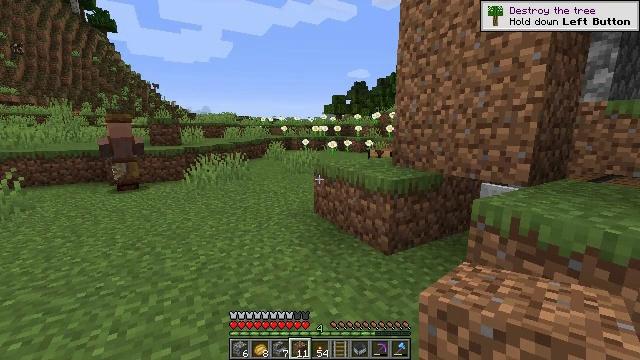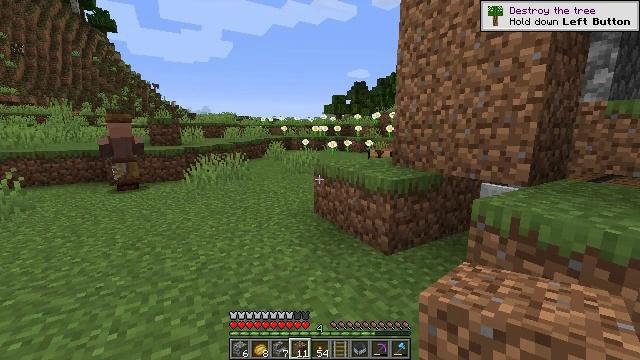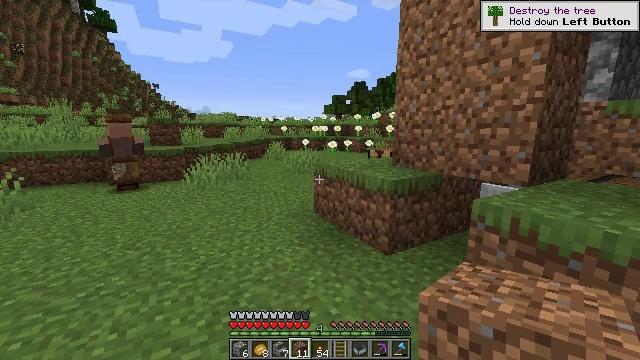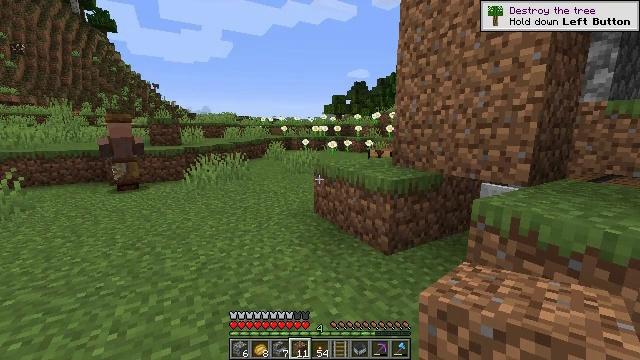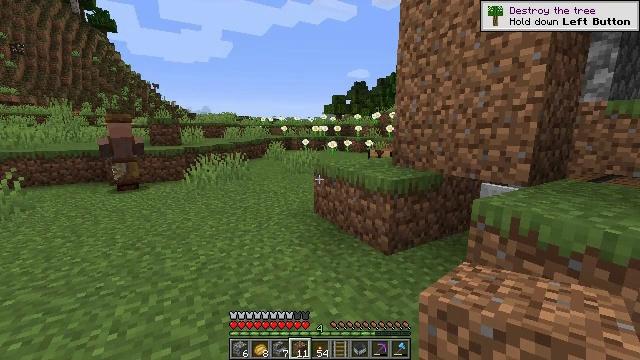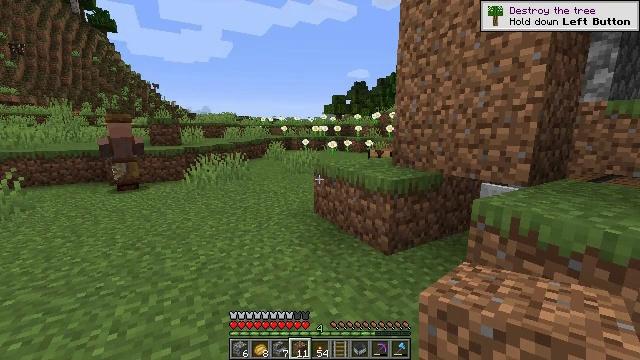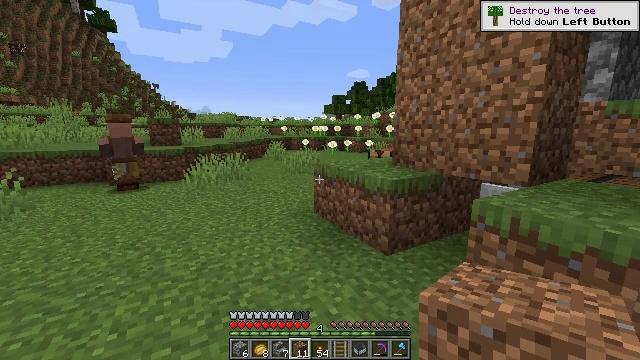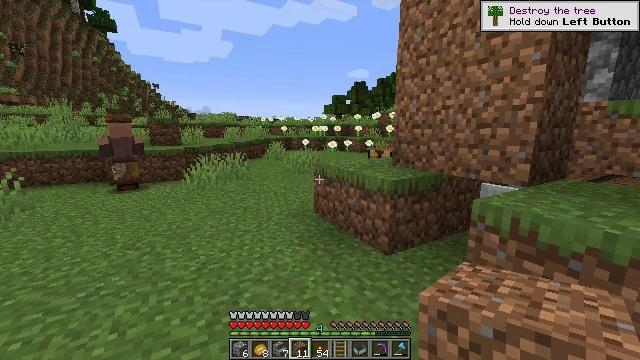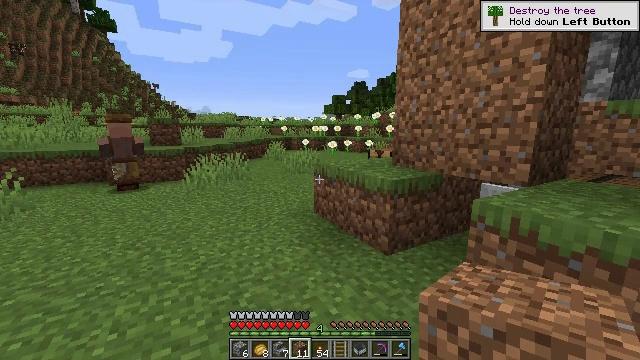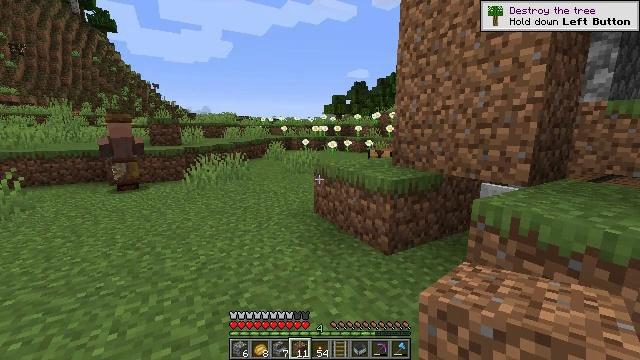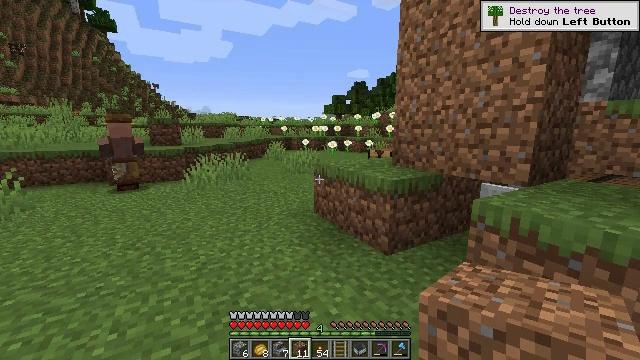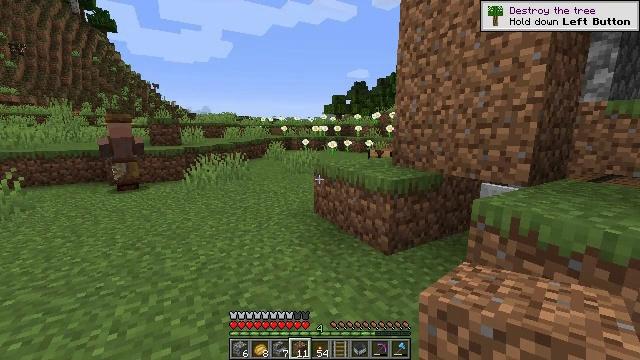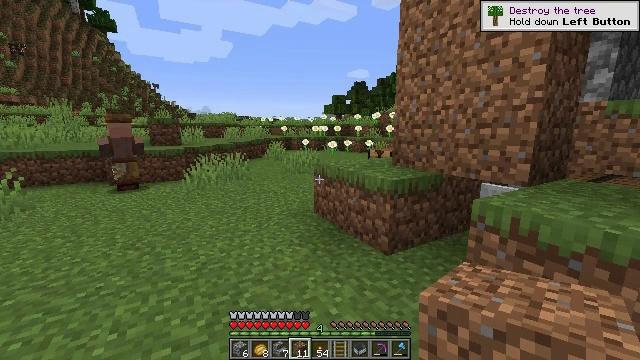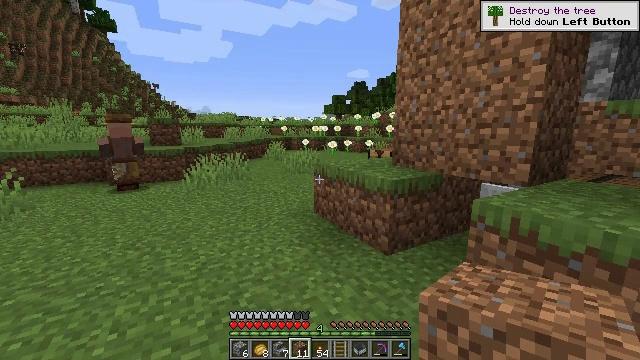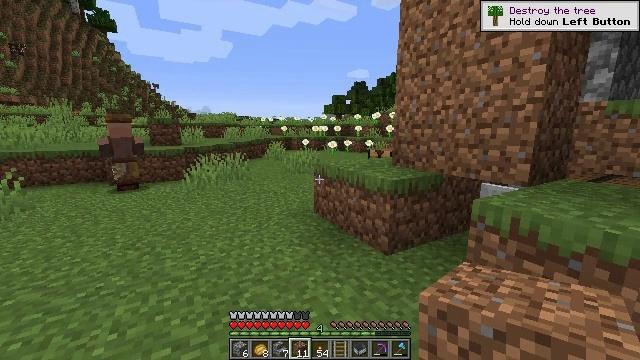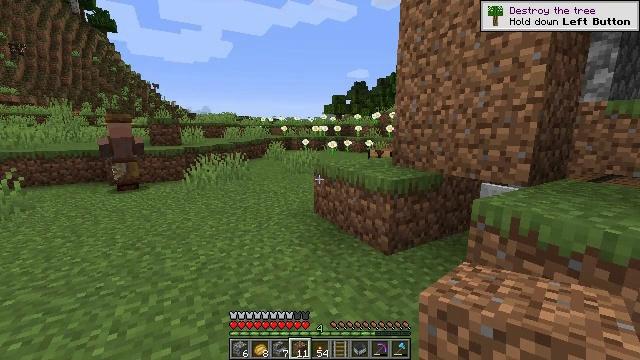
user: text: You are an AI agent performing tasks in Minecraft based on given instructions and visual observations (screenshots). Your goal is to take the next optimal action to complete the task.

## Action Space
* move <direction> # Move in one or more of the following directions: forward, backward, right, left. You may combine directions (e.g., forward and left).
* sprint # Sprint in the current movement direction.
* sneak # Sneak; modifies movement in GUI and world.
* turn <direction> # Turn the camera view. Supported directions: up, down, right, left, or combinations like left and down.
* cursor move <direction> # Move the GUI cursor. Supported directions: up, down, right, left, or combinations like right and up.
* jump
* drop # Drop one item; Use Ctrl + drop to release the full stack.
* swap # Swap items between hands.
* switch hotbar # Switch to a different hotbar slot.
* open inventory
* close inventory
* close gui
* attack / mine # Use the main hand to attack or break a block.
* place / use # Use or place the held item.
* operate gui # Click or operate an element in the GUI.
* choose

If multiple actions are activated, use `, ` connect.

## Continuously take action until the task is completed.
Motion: motion action
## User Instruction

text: Mine the barrel to retrieve its items.
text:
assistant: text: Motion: no_op
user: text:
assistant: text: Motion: no_op
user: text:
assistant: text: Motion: no_op
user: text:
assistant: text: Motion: no_op
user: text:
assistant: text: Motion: no_op
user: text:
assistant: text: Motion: no_op
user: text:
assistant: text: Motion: no_op
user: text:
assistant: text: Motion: no_op
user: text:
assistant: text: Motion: no_op
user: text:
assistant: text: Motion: no_op
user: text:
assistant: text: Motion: no_op
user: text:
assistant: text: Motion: no_op
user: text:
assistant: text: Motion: no_op
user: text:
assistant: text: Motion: no_op
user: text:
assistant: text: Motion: no_op
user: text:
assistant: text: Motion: no_op
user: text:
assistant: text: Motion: no_op
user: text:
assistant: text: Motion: no_op
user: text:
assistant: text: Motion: no_op
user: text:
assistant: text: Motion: no_op
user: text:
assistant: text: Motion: no_op
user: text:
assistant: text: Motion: no_op
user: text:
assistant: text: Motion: no_op
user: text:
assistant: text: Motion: no_op
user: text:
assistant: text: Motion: no_op
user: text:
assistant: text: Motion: no_op
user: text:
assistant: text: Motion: no_op
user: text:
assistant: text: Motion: no_op
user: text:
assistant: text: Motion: no_op
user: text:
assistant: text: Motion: no_op